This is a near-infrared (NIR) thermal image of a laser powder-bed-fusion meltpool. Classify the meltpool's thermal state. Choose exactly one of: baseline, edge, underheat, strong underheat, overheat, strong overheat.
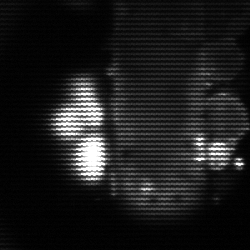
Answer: strong underheat